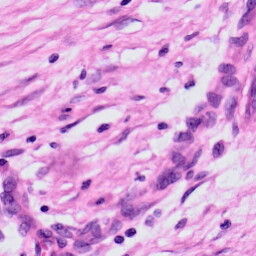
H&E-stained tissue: Skin